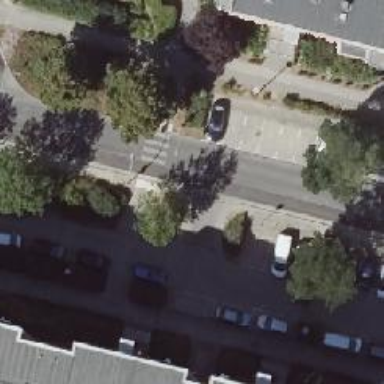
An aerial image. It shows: Footway with zebra crossing.